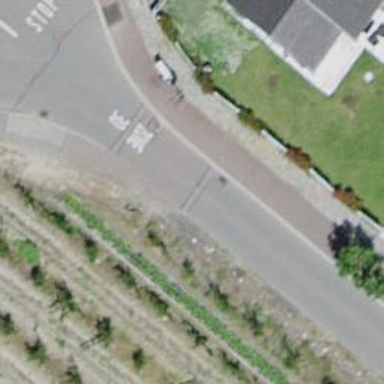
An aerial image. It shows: Unclassified road with asphalt surface. There is sidewalk on the left.